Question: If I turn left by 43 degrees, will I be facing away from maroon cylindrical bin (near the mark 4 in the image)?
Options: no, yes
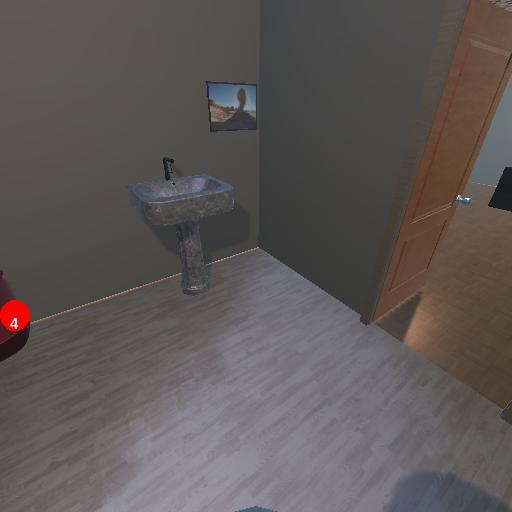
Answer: no